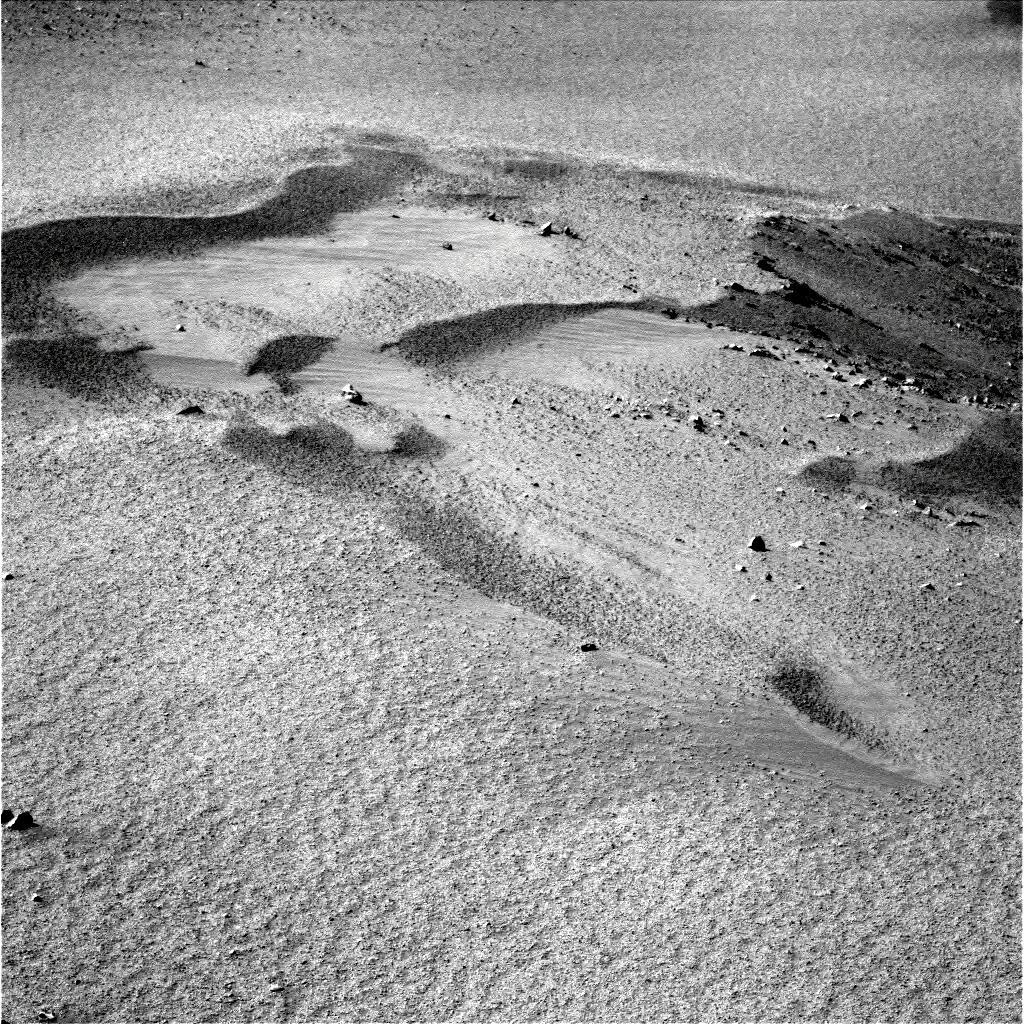
Terrain classes present: Bedrock, Gravel / Sand / Soil, Rock